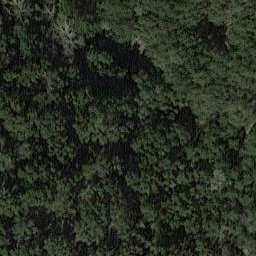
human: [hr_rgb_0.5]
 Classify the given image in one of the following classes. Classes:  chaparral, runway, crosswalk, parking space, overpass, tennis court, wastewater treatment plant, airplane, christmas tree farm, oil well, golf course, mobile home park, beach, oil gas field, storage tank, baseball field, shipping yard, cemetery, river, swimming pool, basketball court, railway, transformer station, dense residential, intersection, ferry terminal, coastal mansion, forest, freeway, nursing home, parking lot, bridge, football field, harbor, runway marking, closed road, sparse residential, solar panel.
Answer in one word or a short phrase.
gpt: forest